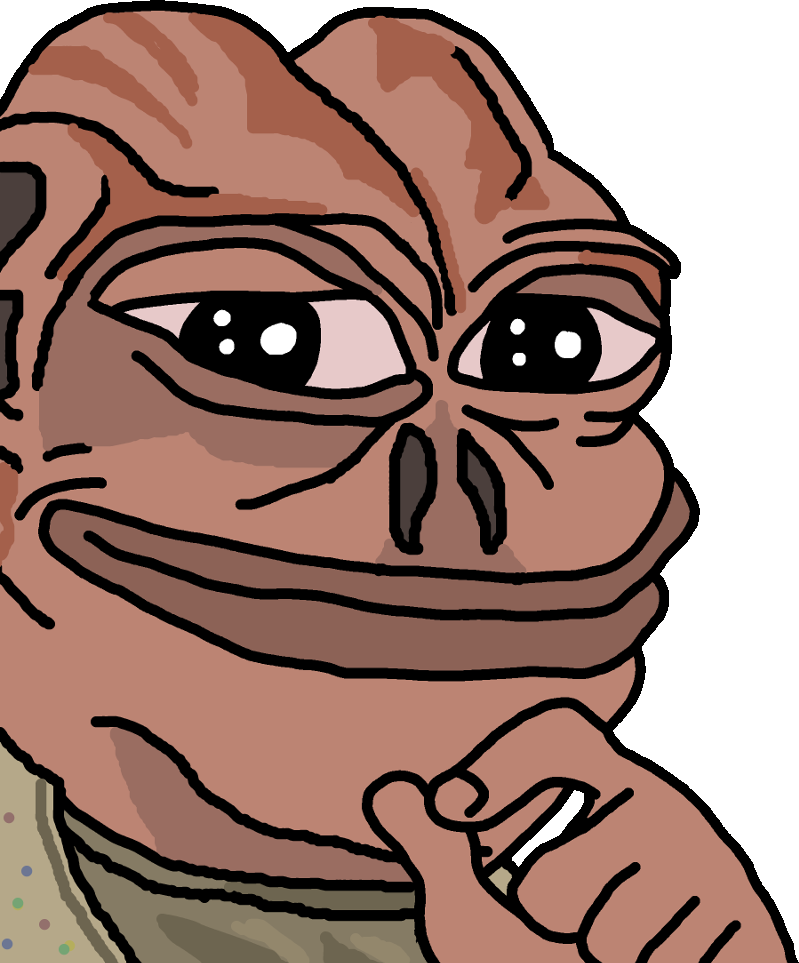
Label: 5_Pepe